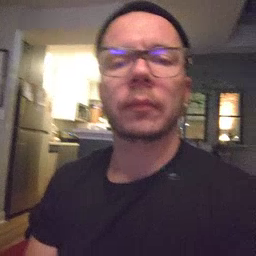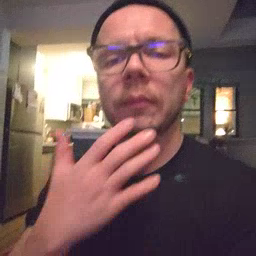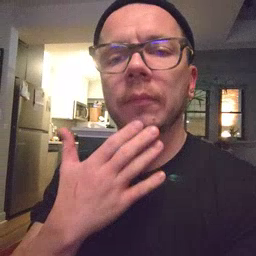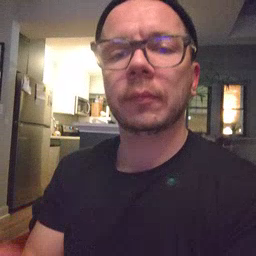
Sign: thankyou